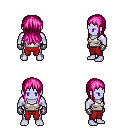
a pixel art fantasy rpg character, male body template, dark elf, purple skin, white pirate shirt, red pants, pink unkempt hairstyle, metal gloves, four views (front, back, left, right), 2x2 character sprite sheet, small pixel art, hard edges, no anti-aliasing